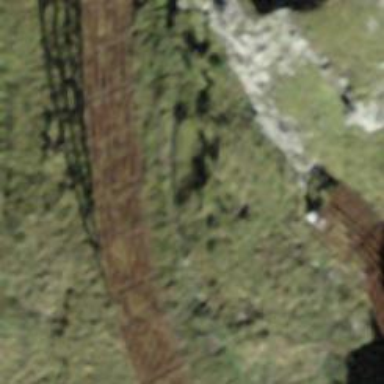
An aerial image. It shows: Snow bridge avalanche protection made of fence.